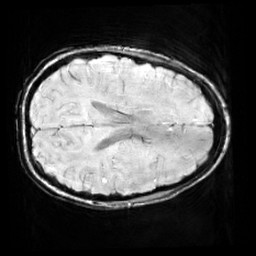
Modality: SWI
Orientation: axial
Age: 10
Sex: female
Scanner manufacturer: siemens
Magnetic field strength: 3 T
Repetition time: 0.027 s
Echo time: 0.02 s